Interaction volume radius: 10 \u00c5
Interaction volume height: 25 \u00c5
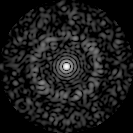
Disorder parameter: 0.8426